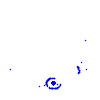
Particle: electron